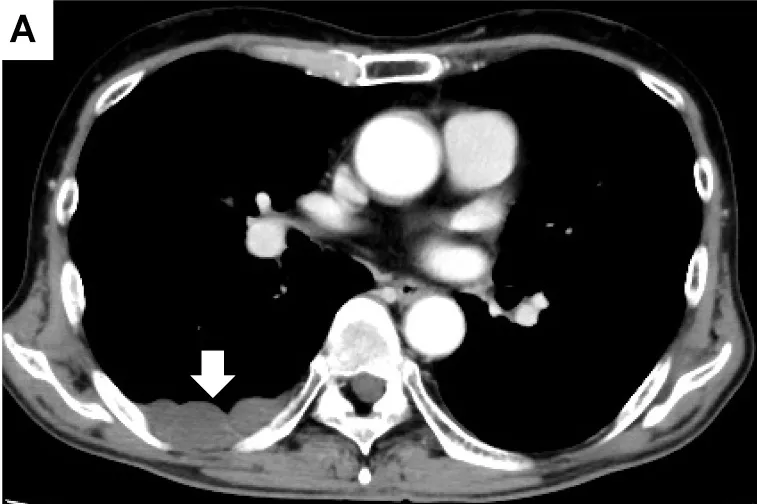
Contrast-enhanced computed tomography (CT) scan reveals a hypoattenuating lesion on the patient's right dorsal pleura.
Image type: radiology (ct)